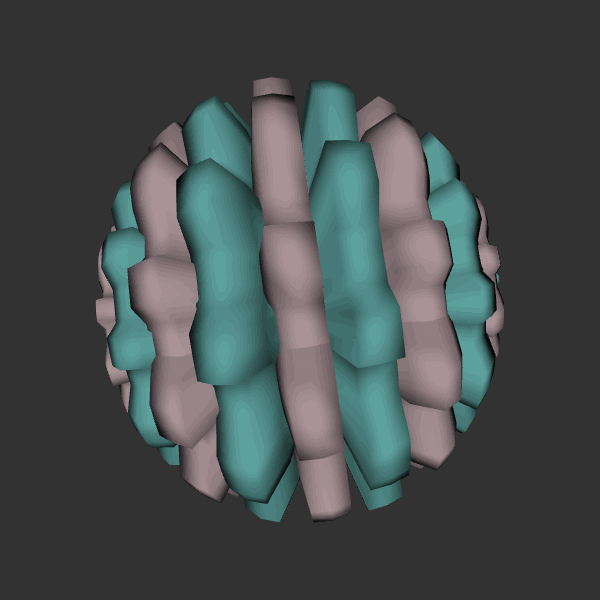
Background: dark